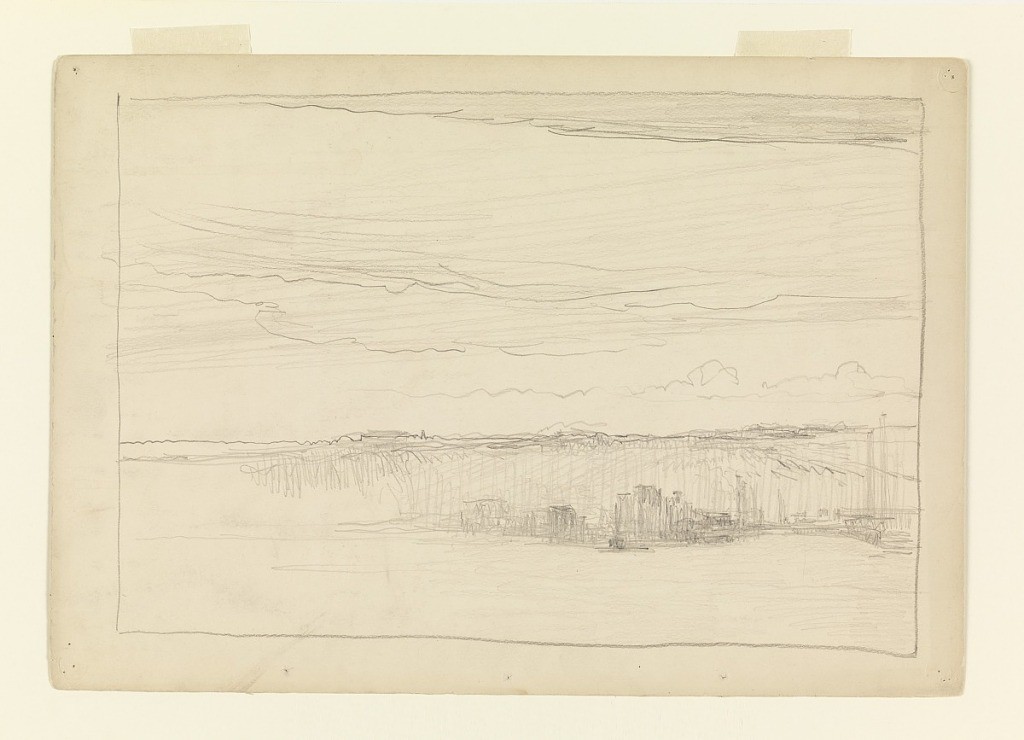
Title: Landscape
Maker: Leon Dabo, American, 1868–1960
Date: ca. 1913
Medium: Graphite on heavy paper
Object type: Drawing
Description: A view looking across flat space with objects against cliffs in the distance (possibly view across Hudson River with the New Jersey Palisades in the distance).